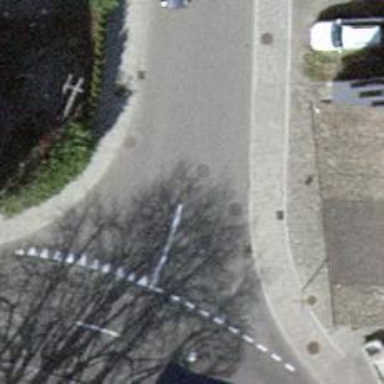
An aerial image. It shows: Tertiary road with asphalt surface and left sidewalk also paved with asphalt.